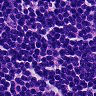
Metastatic tissue present: no